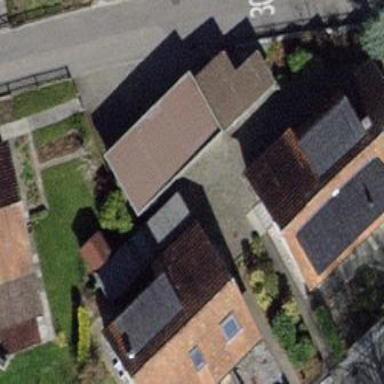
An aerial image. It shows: View of roof of building.